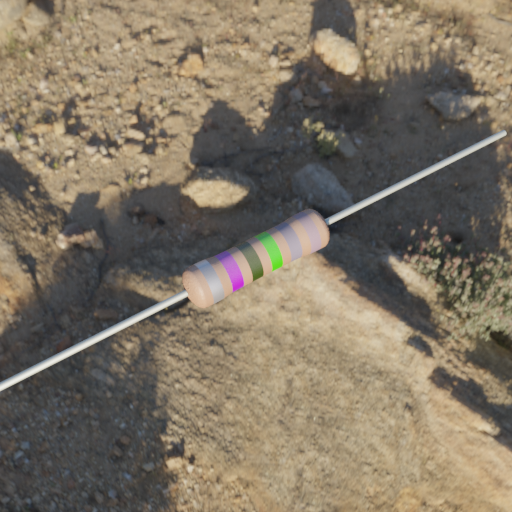
Resistor colour bands (in order): silver, violet, black, green, gray, gray